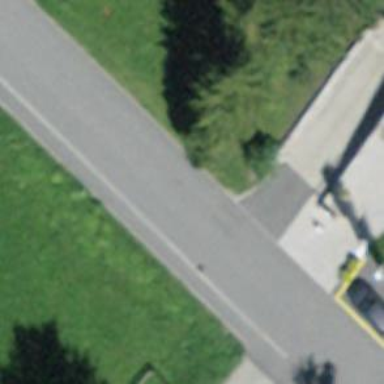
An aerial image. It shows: Bus stop with platform for public transport.